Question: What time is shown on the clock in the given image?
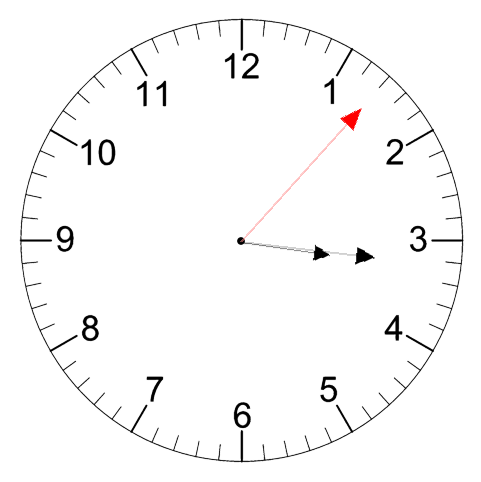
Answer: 03:16:07